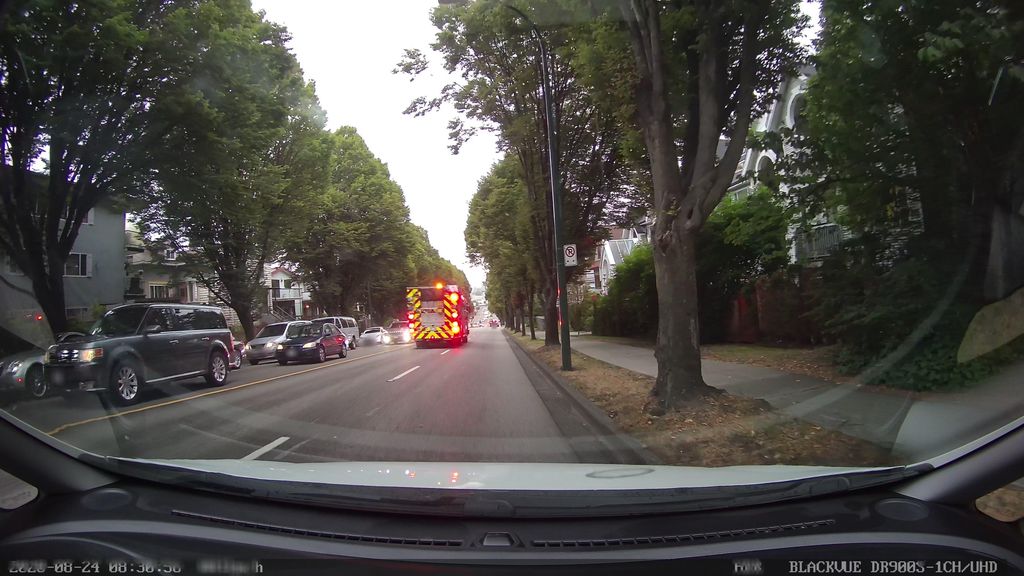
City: vancouver